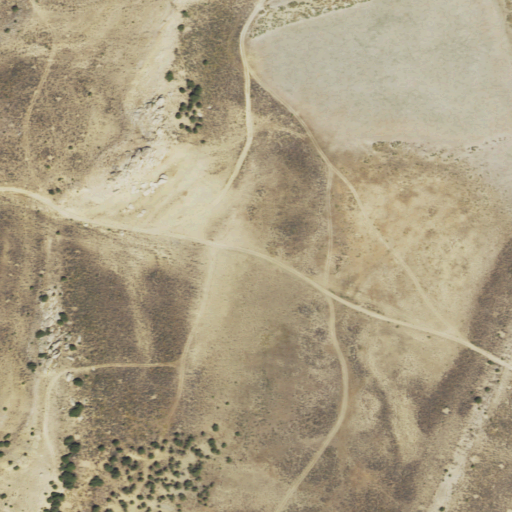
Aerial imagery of gap in Wyoming named Bridger Gap containing shrub, open development, and barren land